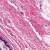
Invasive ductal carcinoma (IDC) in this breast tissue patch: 0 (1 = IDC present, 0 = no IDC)